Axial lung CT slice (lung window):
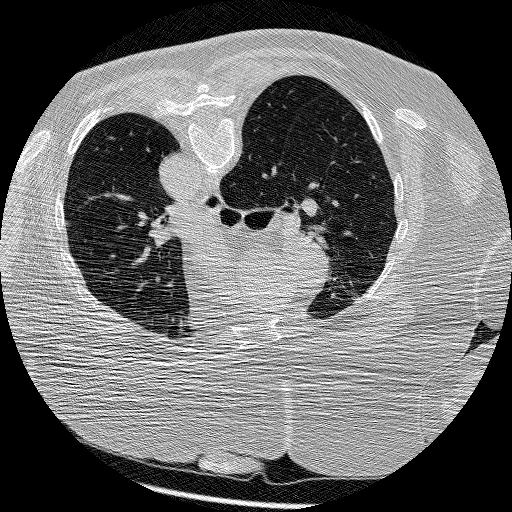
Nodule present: no